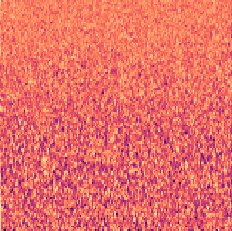
Sound class: Sea waves